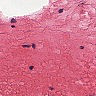
Metastatic tissue present: no